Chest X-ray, PA view. Patient: 39 years old, sex M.
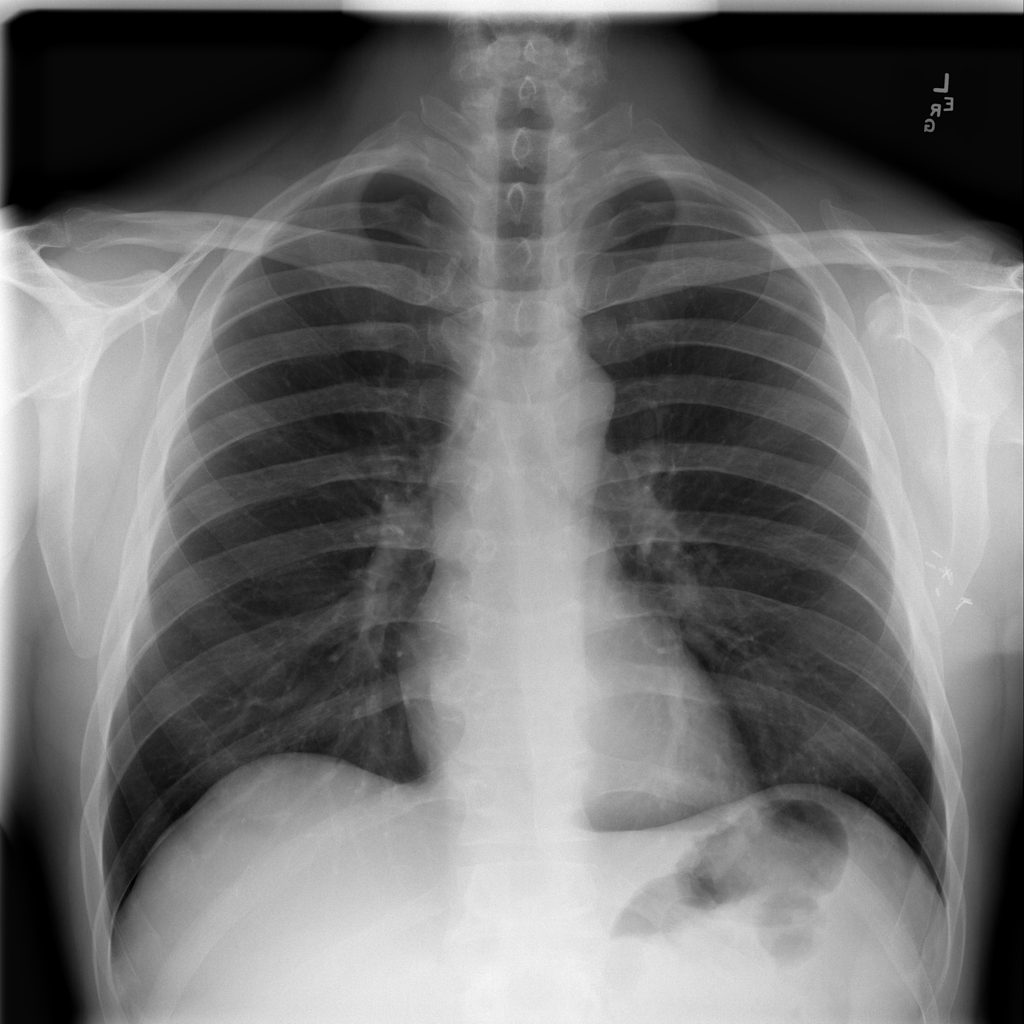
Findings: No Finding